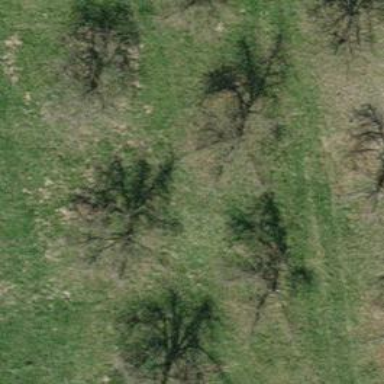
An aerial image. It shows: Single tag "natural: tree."